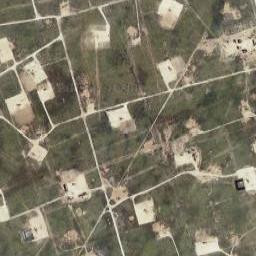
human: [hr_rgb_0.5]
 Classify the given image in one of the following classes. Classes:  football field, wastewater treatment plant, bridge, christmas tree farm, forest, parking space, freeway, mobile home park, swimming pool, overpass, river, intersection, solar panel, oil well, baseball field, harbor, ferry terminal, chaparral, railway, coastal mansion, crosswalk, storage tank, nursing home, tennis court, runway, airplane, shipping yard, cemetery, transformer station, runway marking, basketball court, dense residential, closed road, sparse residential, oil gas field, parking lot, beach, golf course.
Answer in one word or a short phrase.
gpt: oil gas field